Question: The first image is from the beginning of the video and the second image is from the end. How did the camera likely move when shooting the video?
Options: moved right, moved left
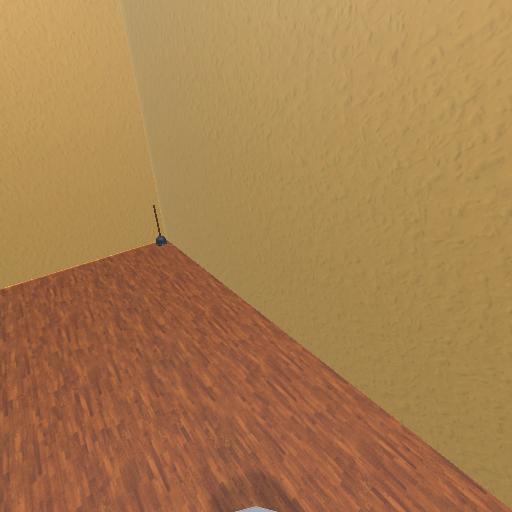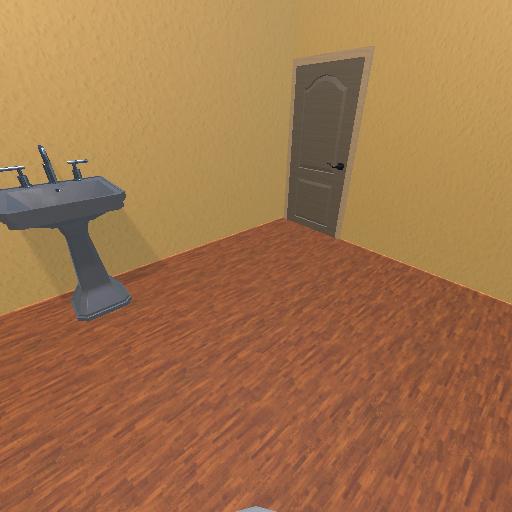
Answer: moved right